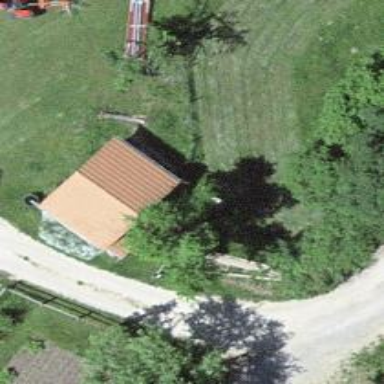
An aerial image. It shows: Rural barn.